Aerial crown-view tile of a tropical tree (Barro Colorado Island, Panama), acquired 20250414:
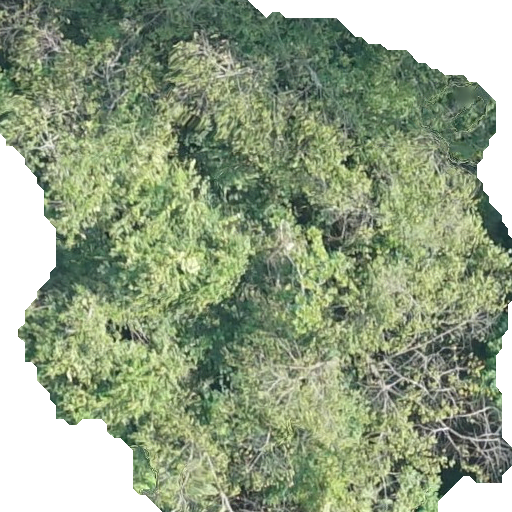
Species: Guazuma ulmifolia
GBIF accepted scientific name: Guazuma ulmifolia
Crown area: 372.027 m²